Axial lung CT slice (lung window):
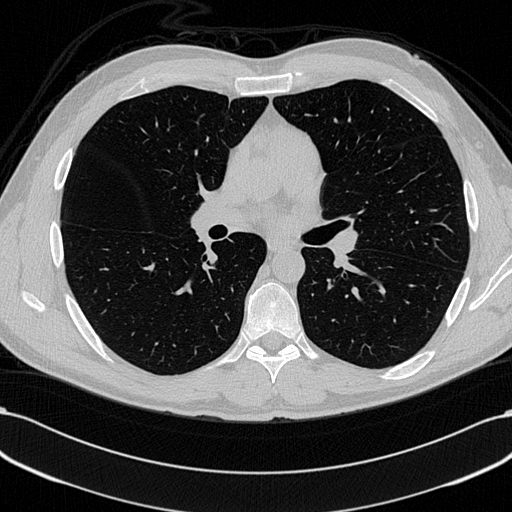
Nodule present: no